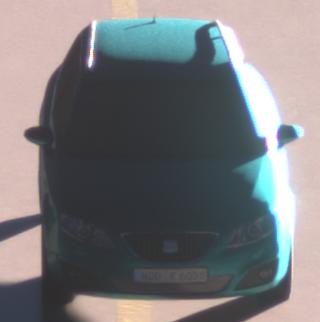
Make: SEAT
Model: Exeo ST 1.6
Detailed model: Exeo (3R) ST
Model produced from: 2010/05
Model produced until: 2010/08
Doors: 5
Color: blue
Road condition: wet road
Daytime: sunrise or sunset
Contrast: high contrast